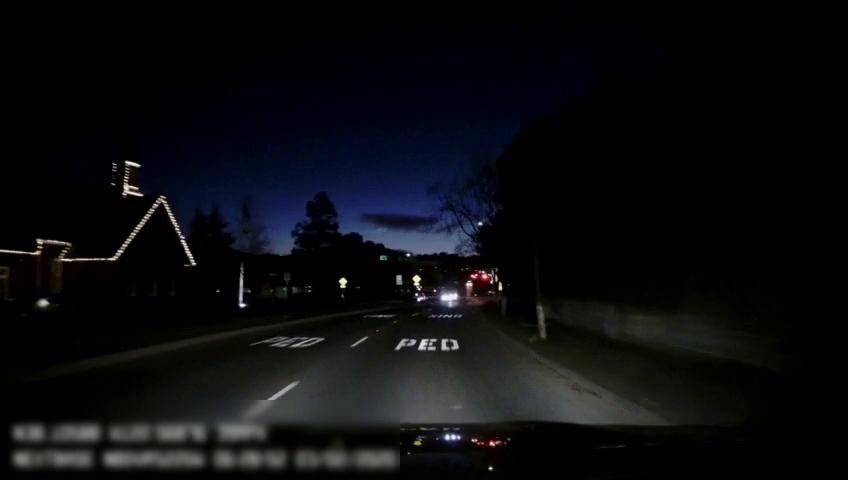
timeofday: Night
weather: Cloudy
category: Drivable Space
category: Lanes | Current Lane